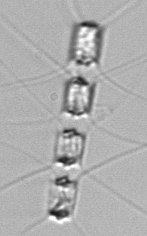
Label: Chaetoceros_didymus